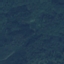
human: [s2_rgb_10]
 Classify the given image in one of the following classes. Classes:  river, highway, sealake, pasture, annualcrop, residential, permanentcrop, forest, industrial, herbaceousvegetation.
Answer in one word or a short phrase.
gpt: Forest